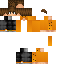
A male human skin with medium skin, wearing brown long hair dressed in a orange hoodie and black pants, featuring a closed mouth.